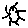
Label: sun